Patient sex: M
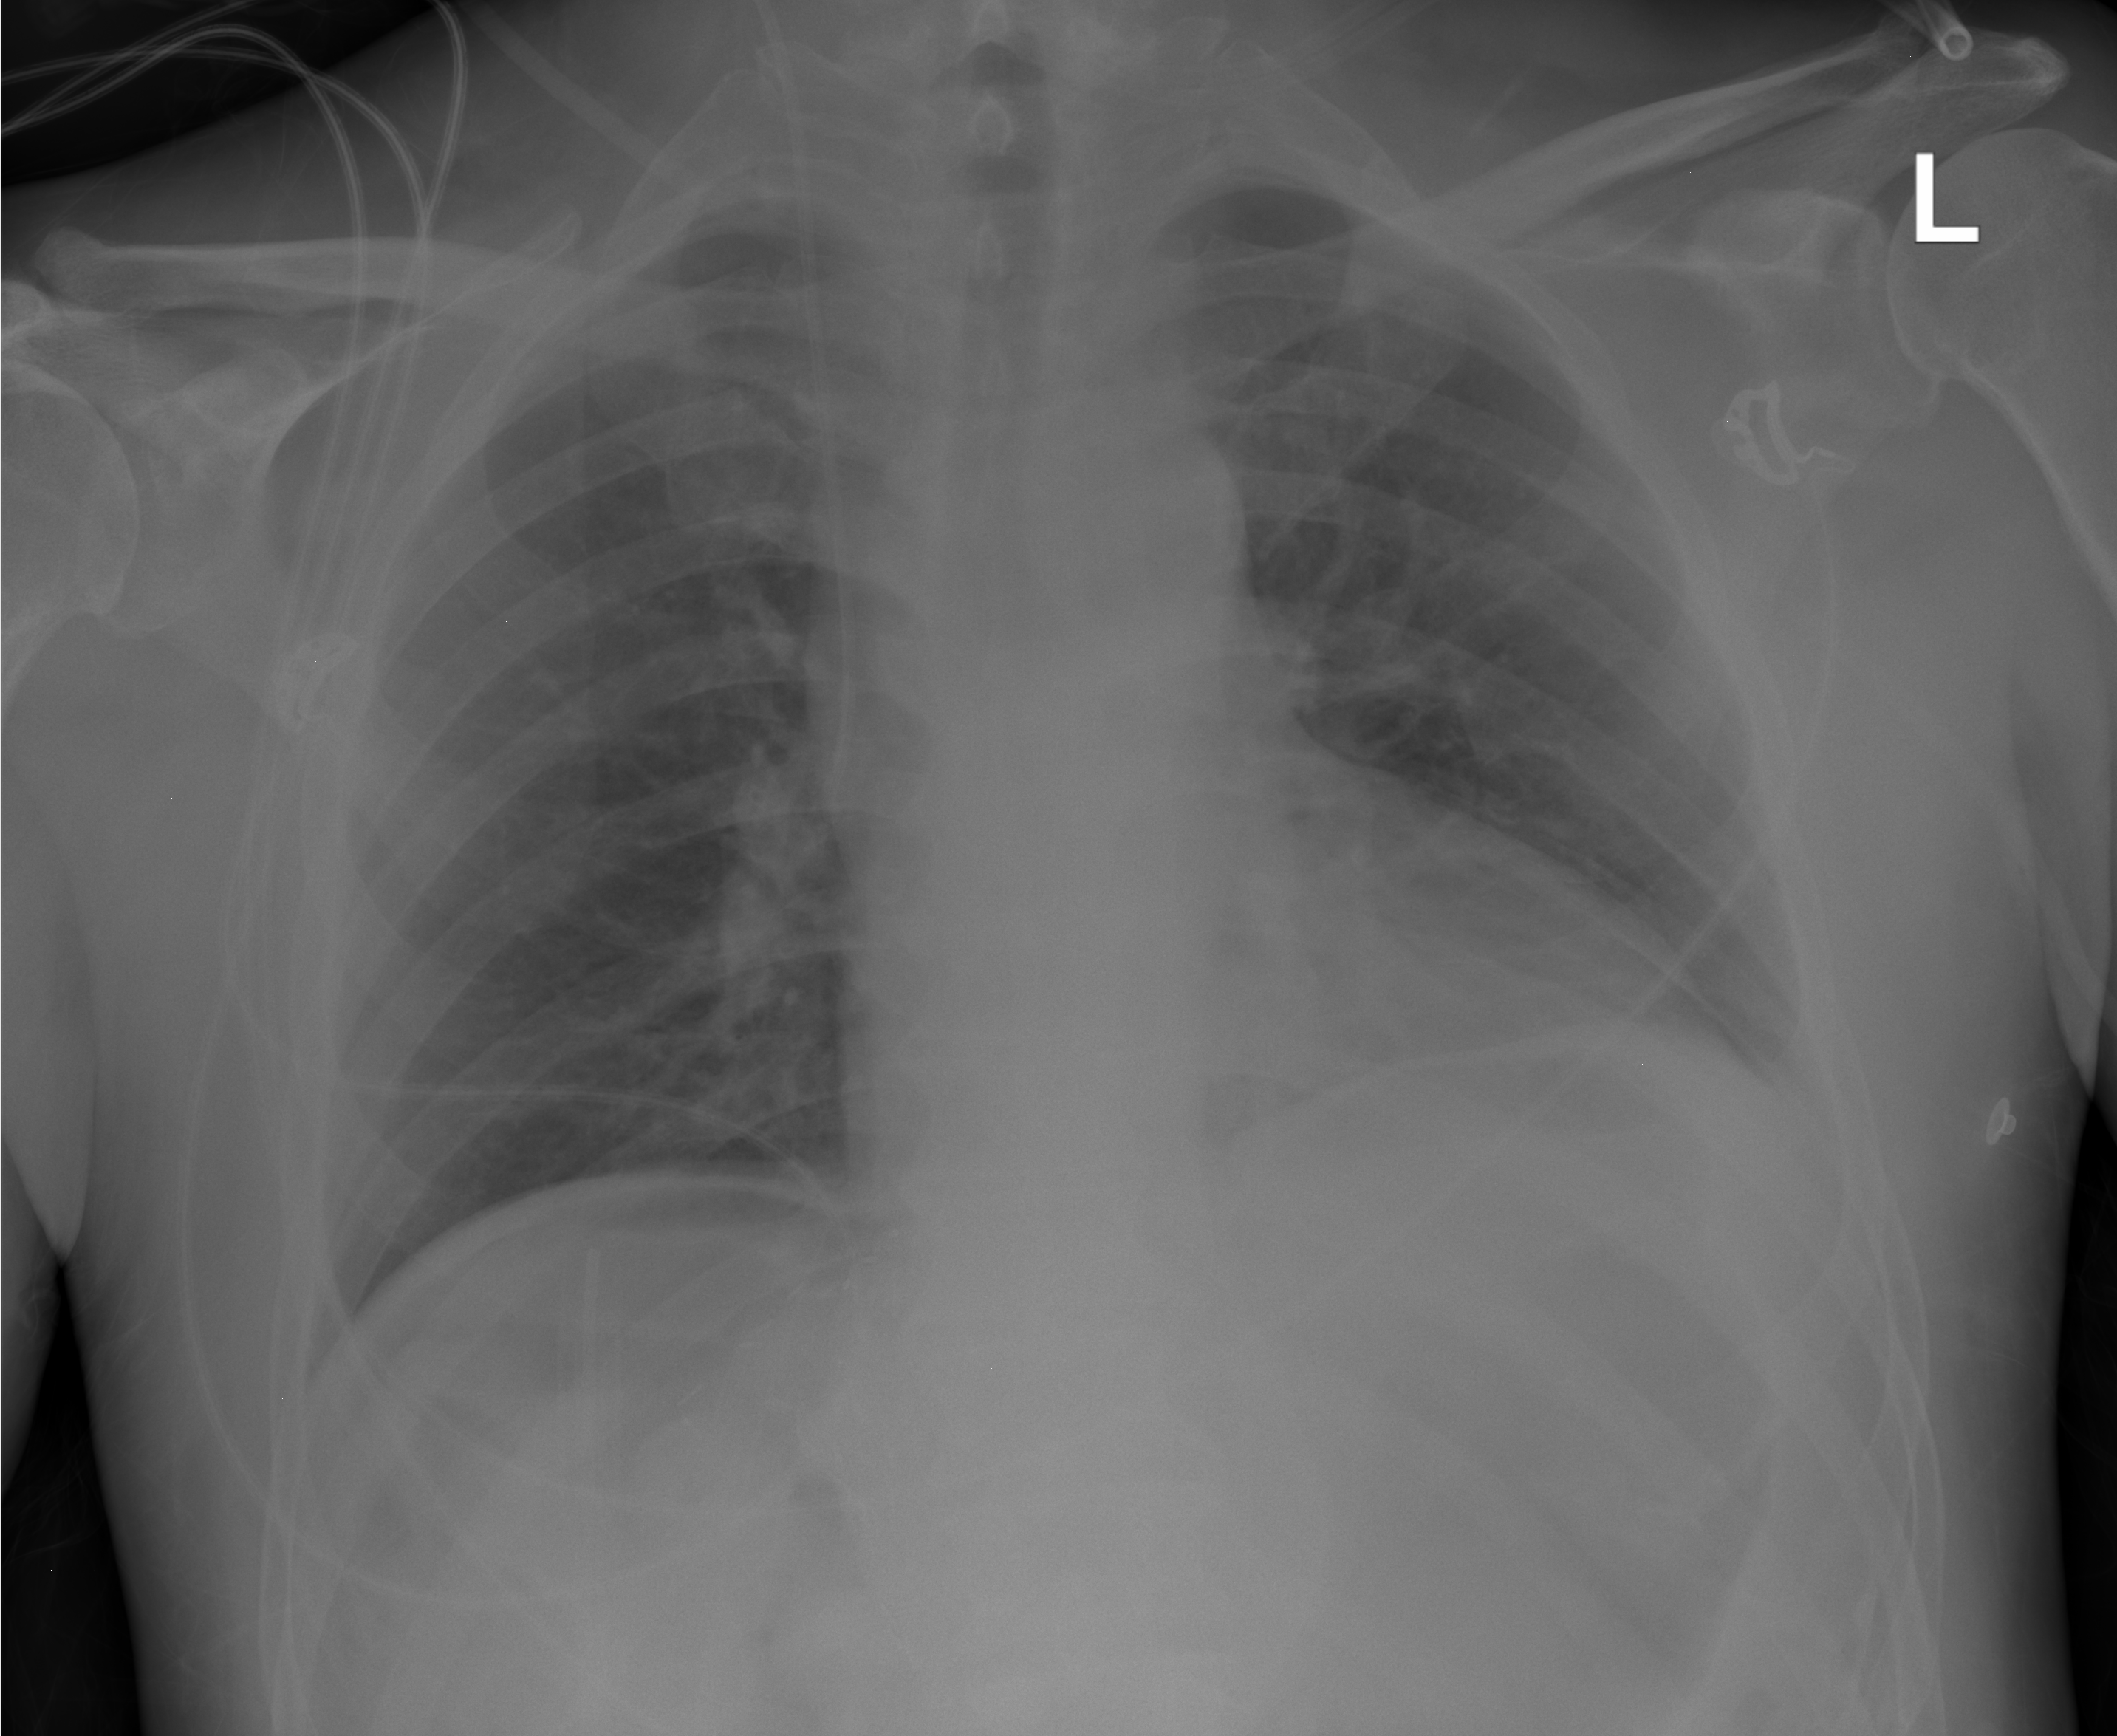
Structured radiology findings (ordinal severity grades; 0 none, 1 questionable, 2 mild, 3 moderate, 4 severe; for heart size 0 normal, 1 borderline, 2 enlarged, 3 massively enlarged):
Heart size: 2
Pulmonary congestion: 0
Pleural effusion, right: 0
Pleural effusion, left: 1
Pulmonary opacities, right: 0
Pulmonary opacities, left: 0
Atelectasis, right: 0
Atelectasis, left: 1